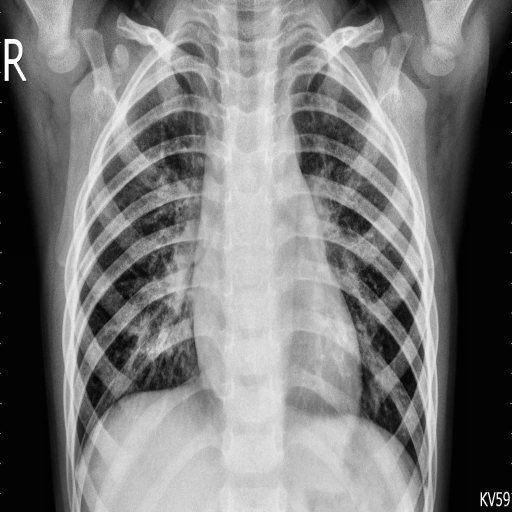
Finding: NORMAL